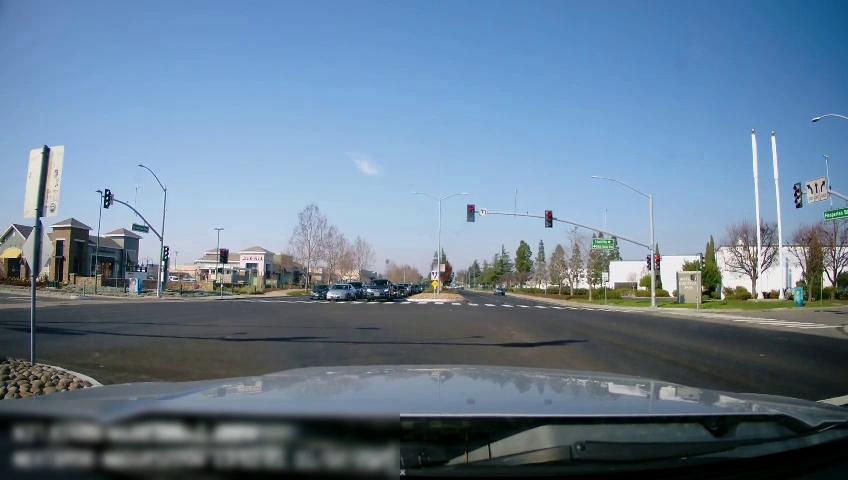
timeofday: Day
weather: Sunny
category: Drivable Space
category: Drivable Space
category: Vehicles | Car
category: Vehicles | Car
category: Vehicles | Car
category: Vehicles | Car
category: Vehicles | Car
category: Vehicles | Car
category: Traffic | Lights
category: Traffic | Signs
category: Traffic | Lights
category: Traffic | Lights
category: Traffic | Lights
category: Traffic | Lights
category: Traffic | Lights
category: Traffic | Lights
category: Traffic | Lights
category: Traffic | Lights
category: Traffic | Signs
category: Traffic | Signs
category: Traffic | Signs